Question: I'm trying to get ggplotly images to work correctly in my R Markdown files...on my phone (long story). Due to the elongated screen, the margins around the content are compressing the ggplotly HTML images so that the charts are illegible. How does one eliminate these margins altogether?
I've tried adding the following CSS to override the margins, to no avail (although it does help with aligning the left and right margins...):
'''
.main-container {
max-width: 1800px;
margin-left: auto;
margin-right: auto;
}
'''
I get the following output (I'm trying out dark modes):
Knitted HTML file on phone screen:

Has anybody else tried to get knitted reports on their phone? Any luck/tips?
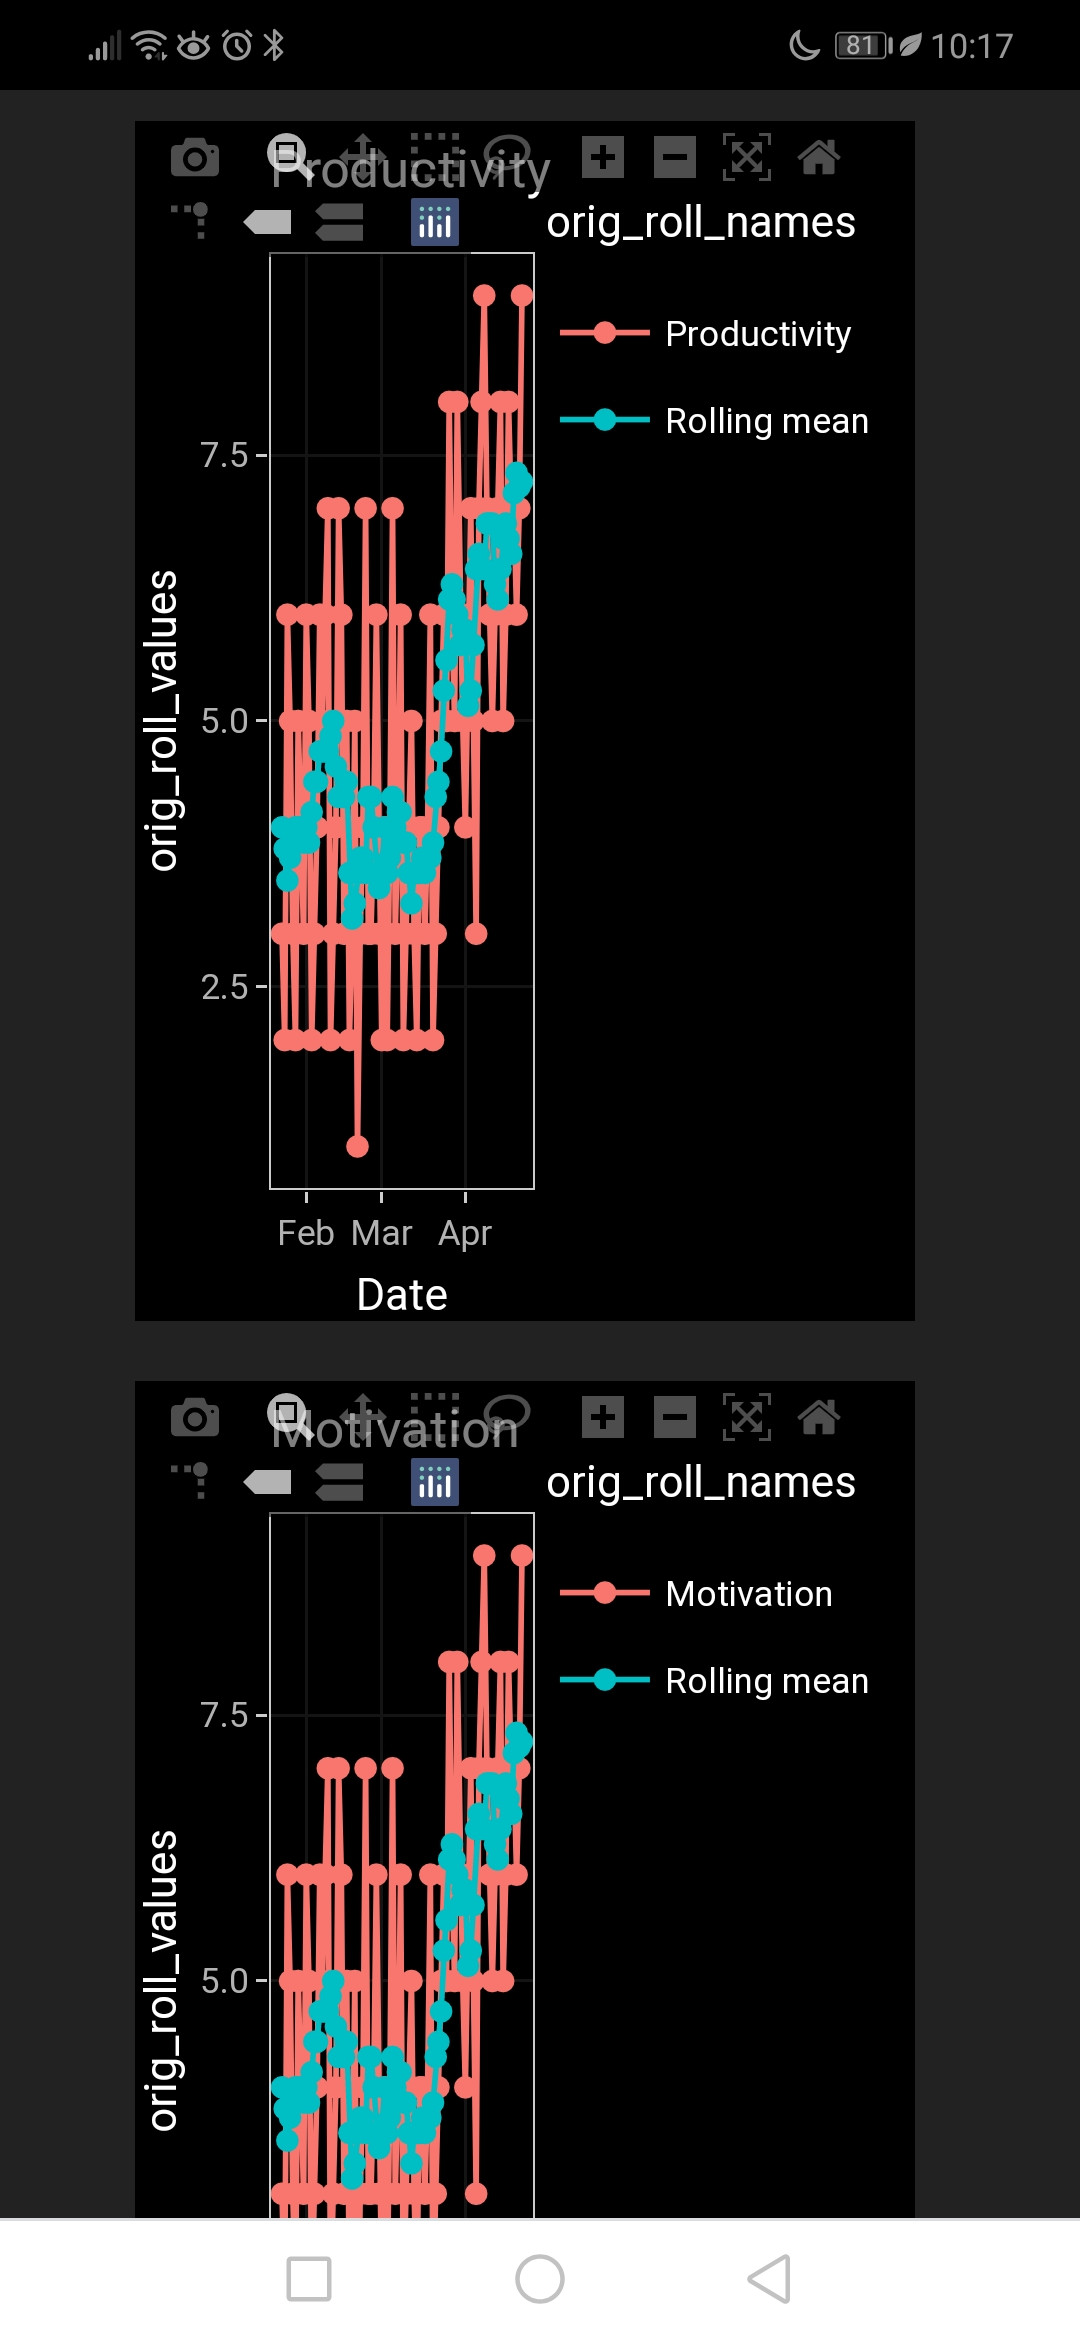
Answer: Update - I was unable to fix the issue with margins, however by shifting the position of the legend and removing some of the plotly interactive buttons, I was able to make the graph more usable. In the end I shifted to Shiny (specifically the shinyMobile package) for a better UI though.